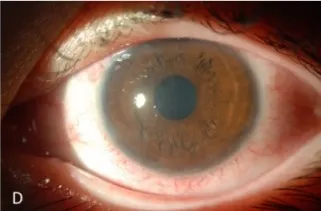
(C,D): Significant reduction in the size of the epithelial defect, at the end of the second week.
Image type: ophthalmic_imaging (slit_lamp_photograph)